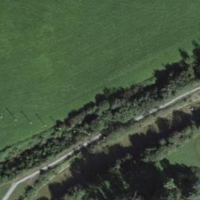
EUNIS habitat code: 57
Species observed at this site:
Cinclus cinclus
Anas platyrhynchos
Prunus spinosa
Troglodytes troglodytes